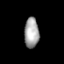
Tissue: prostate
Cell type: T cells
Senescence score: 0.6918
Nuclear area (px): 430
Mean DAPI intensity: 165.174